Interaction volume radius: 5 \u00c5
Interaction volume height: 10 \u00c5
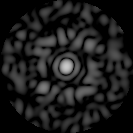
Disorder parameter: 0.8438